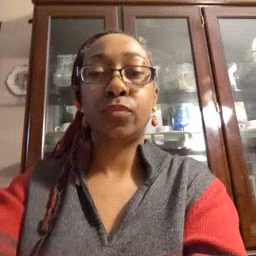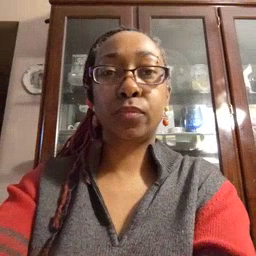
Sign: drink